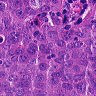
Metastatic tissue present: yes